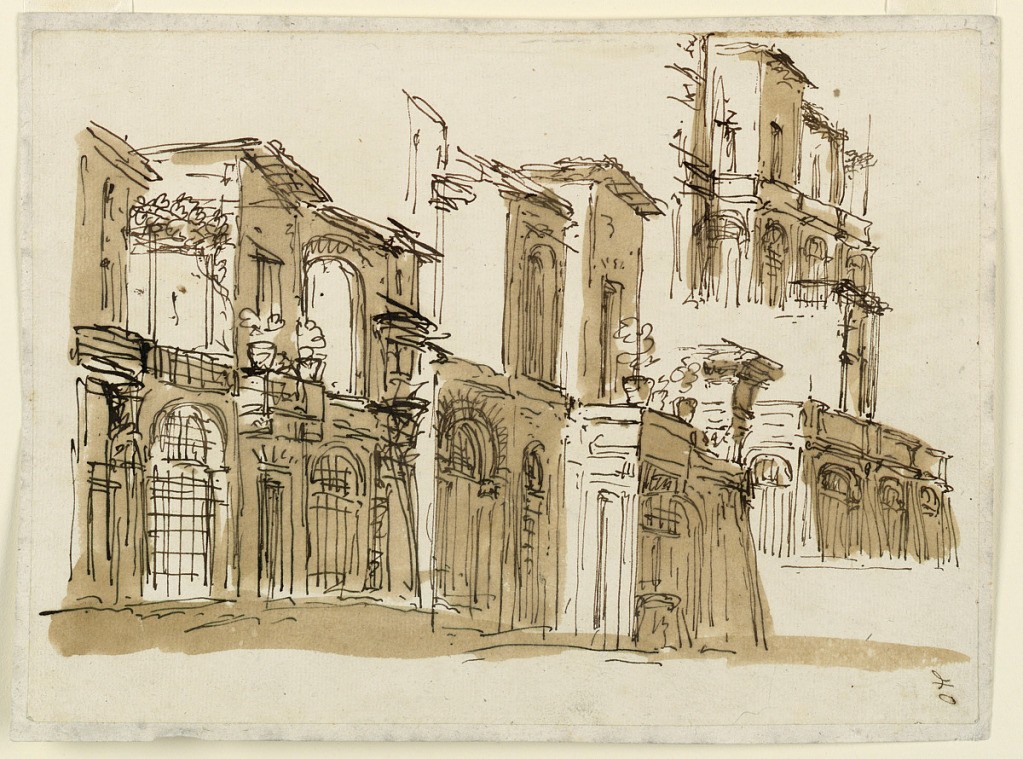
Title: Stage Design: Sketches of Facades
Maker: Giuseppe Barberi, Italian, 1746–1809
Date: early 19th century
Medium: Pen and brown ink, brush and brown wash on lined off-white laid paper
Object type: Drawing
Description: Different sketches of facades of houses with trees and plants in pots.